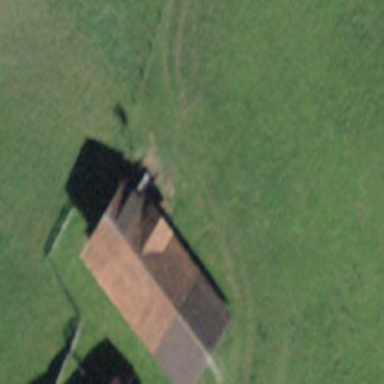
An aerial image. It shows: Rural barn.